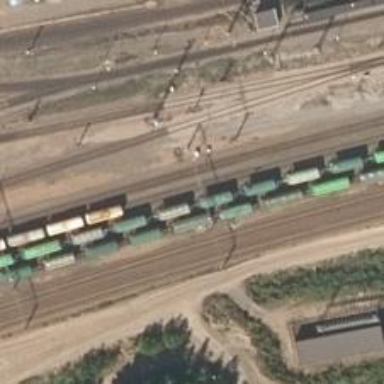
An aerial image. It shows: Railway yard with electrified contact lines.